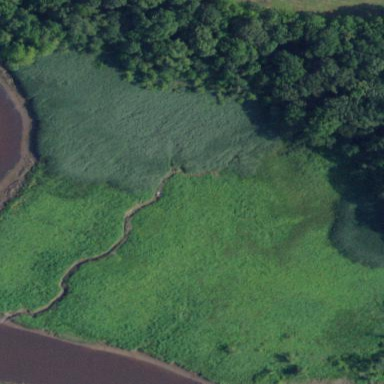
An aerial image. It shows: Marshy wetland area.